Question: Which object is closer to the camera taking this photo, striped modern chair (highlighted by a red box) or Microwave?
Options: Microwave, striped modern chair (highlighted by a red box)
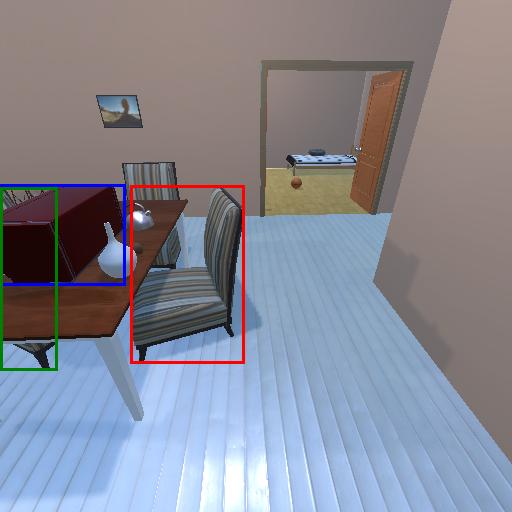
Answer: Microwave